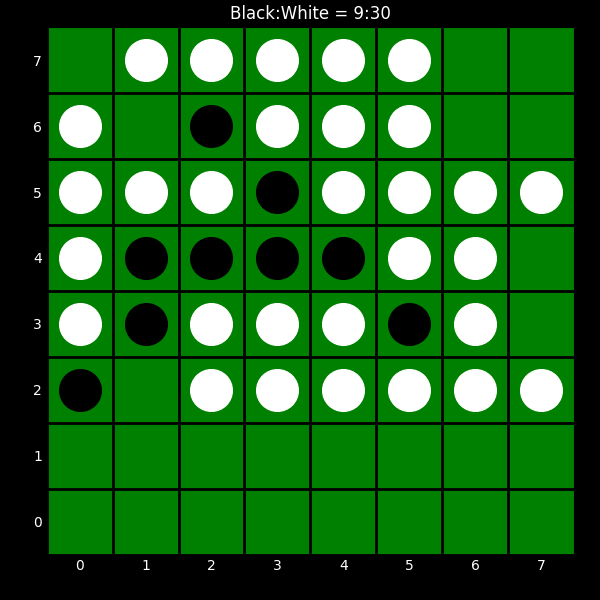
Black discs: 9
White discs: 30